Field crop: maize
Growth stage: 2
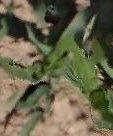
Species: maize